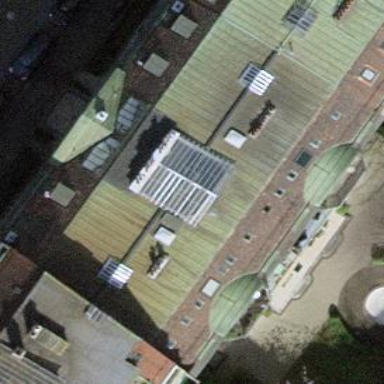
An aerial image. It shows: Office building.